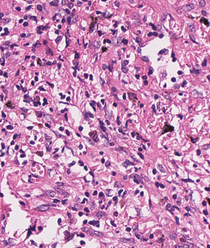
Tumor epithelial tissue: no
Tumor-associated stroma tissue: yes
Normal tissue: no